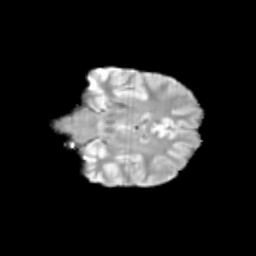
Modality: T2w
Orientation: coronal
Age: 12
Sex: female
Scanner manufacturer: siemens
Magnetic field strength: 3 T
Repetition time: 3.8 s
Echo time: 0.07 s